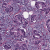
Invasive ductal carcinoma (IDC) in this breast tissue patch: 1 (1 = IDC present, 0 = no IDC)